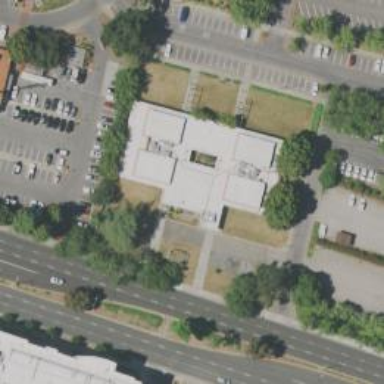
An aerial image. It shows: Courthouse building.